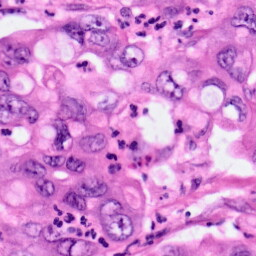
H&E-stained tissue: Pancreatic